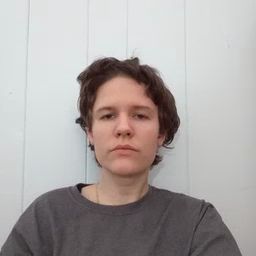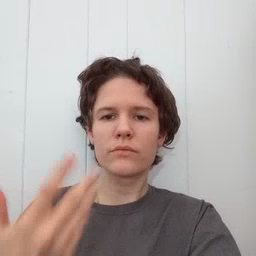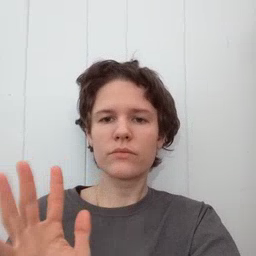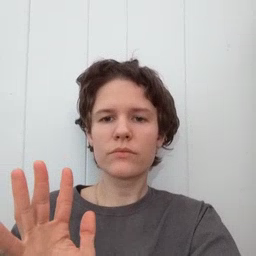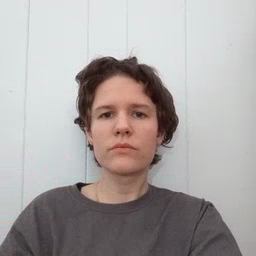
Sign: finish